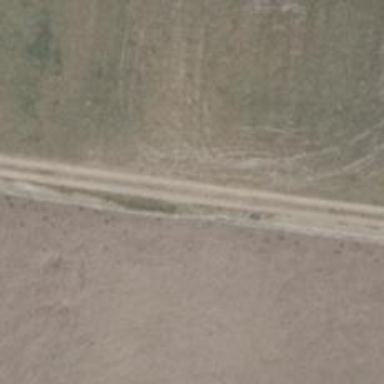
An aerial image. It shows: Track with grade 3 surface.